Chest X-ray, PA view. Patient: 59 years old, sex F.
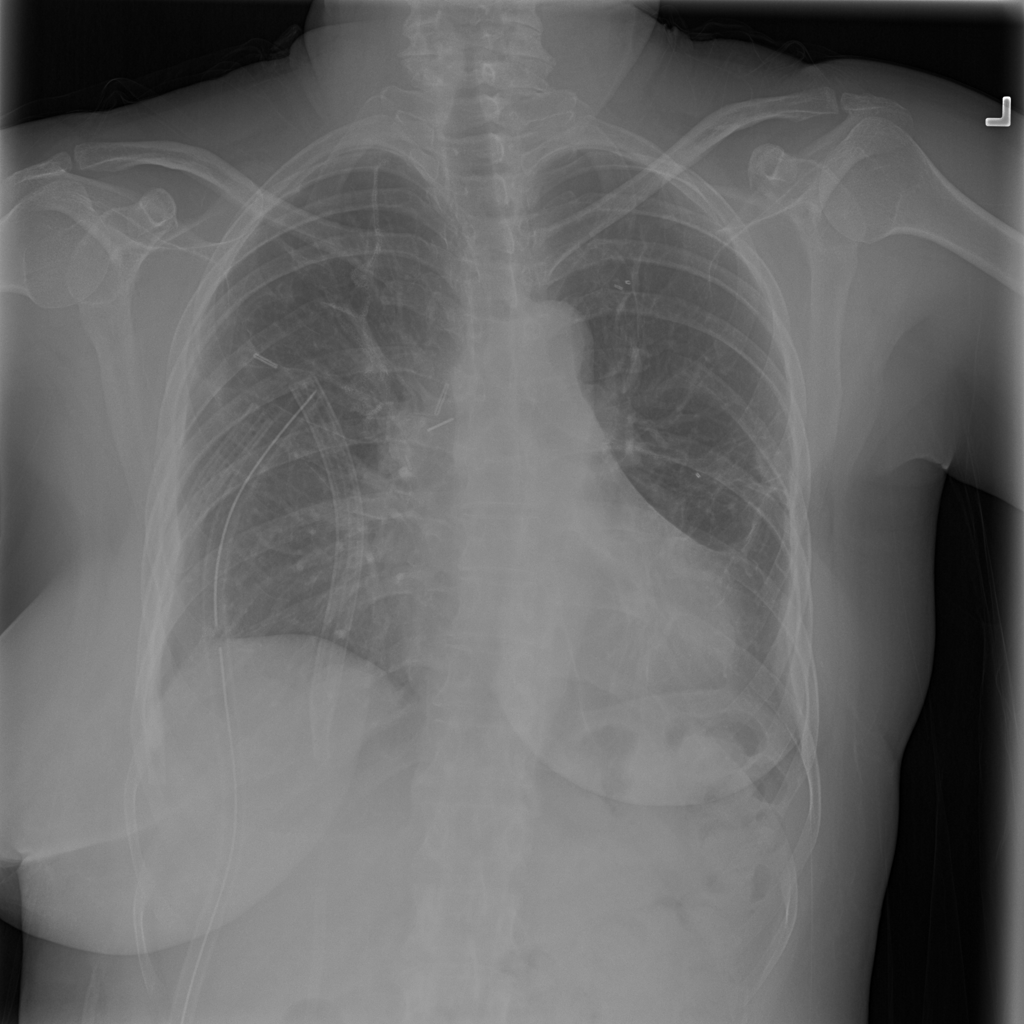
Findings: No Finding